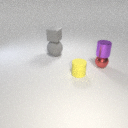
large gray rubber sphere to the left of small red metal sphere